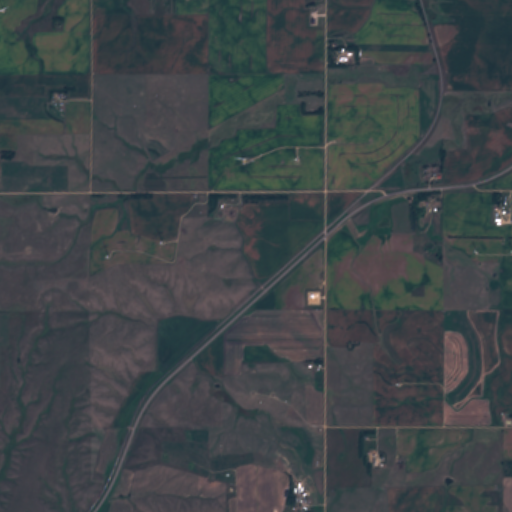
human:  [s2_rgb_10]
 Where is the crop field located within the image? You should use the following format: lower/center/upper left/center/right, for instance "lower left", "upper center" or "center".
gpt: The crop field is located in the lower right of the image.
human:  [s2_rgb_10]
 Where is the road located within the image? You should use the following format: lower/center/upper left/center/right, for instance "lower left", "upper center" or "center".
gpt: There is no road in the image.